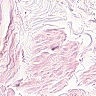
Metastatic tissue present: no